四年级 · 度量几何学
市政府准备在街心花园建一个花圃（见图）。这个花圃需要占地多少平方米?

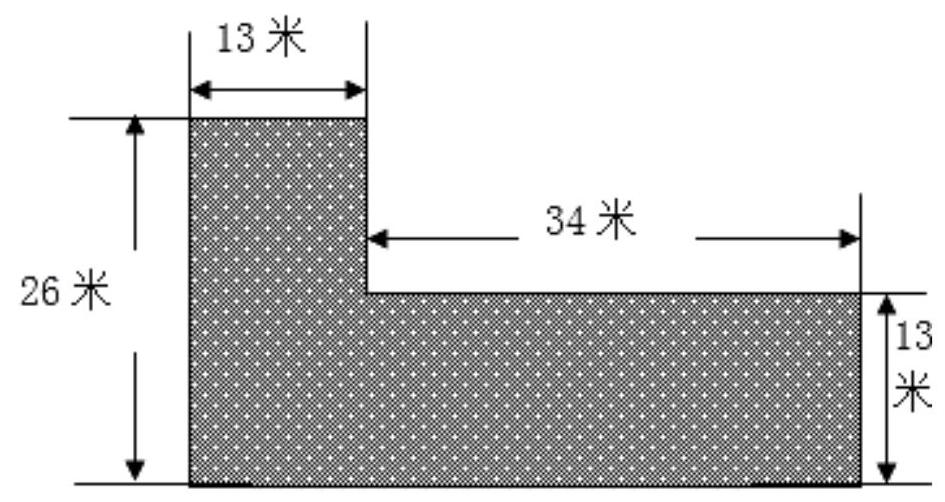
答案: 解解： $26 \times 13+34 \times 13$

$=(26+34) \times 13$

$=60 \times 13$

$=780$ （平方米）

答: 这个花圃需要占地 780 平方米。